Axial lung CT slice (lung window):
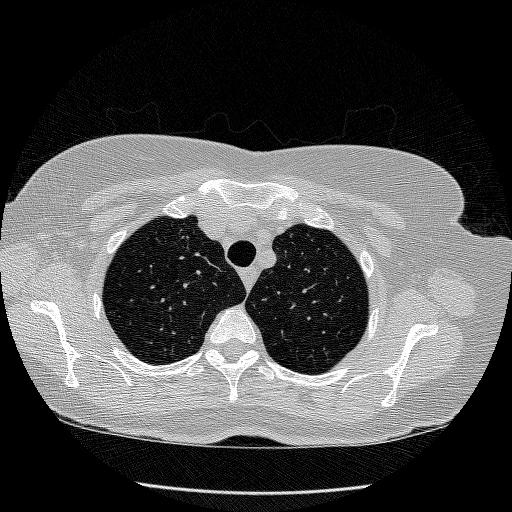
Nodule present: no